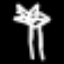
Label: palm tree